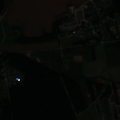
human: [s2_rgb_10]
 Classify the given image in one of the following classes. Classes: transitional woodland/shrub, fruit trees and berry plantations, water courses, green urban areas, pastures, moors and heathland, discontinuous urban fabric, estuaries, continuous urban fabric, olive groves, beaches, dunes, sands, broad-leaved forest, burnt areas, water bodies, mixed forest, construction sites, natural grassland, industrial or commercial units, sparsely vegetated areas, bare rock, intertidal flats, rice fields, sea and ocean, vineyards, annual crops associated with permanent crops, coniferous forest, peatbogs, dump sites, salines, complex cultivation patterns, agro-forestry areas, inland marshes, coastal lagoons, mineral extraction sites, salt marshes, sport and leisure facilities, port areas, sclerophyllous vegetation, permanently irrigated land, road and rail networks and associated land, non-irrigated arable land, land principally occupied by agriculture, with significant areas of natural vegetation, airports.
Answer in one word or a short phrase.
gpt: discontinuous urban fabric, non-irrigated arable land, complex cultivation patterns, land principally occupied by agriculture, with significant areas of natural vegetation, broad-leaved forest, coniferous forest, mixed forest